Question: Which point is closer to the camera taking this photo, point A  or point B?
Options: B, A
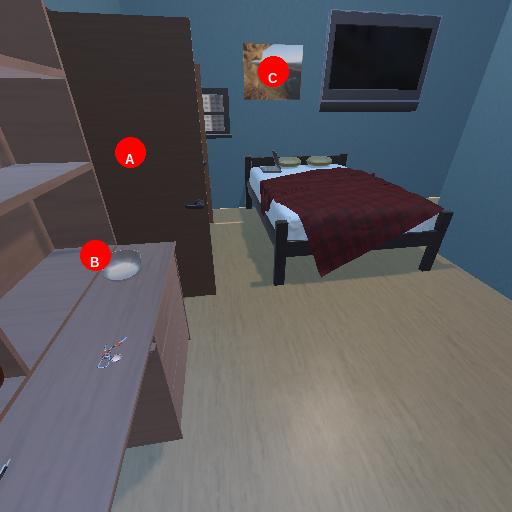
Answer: B